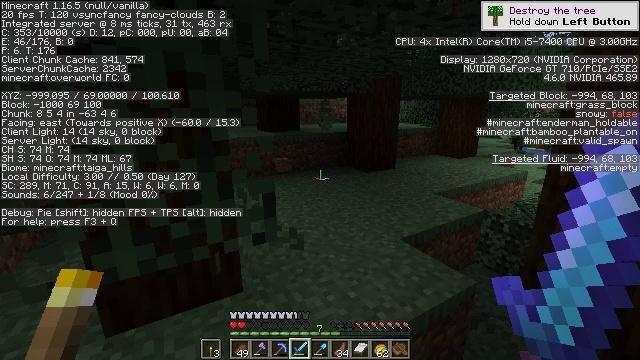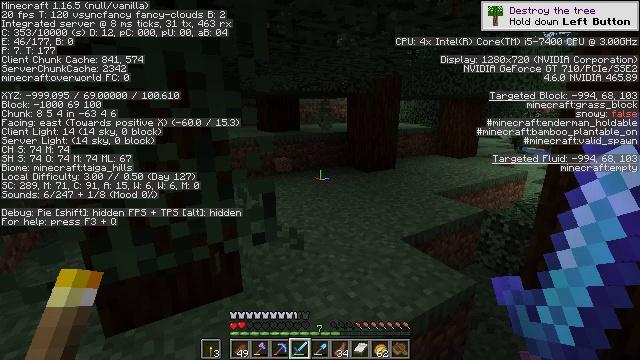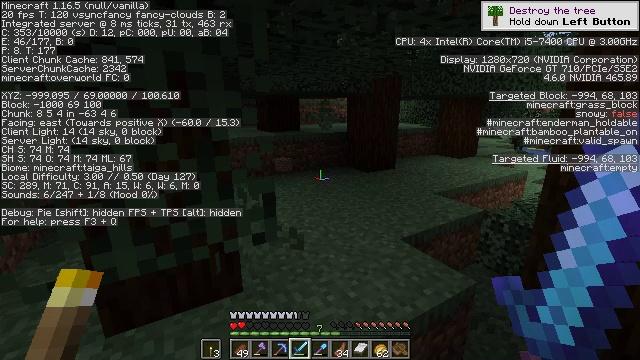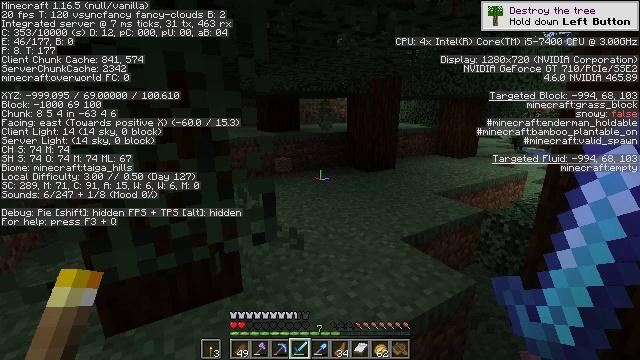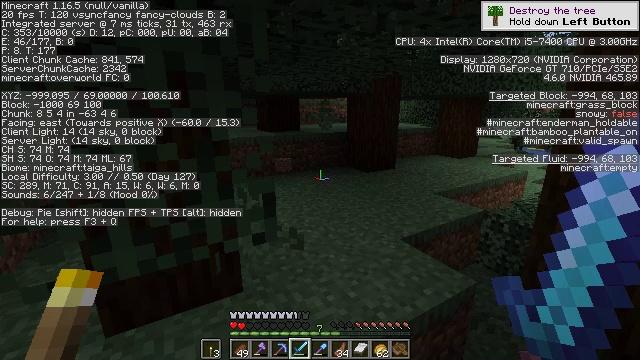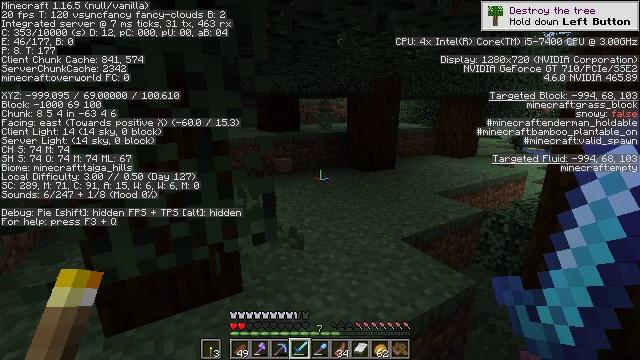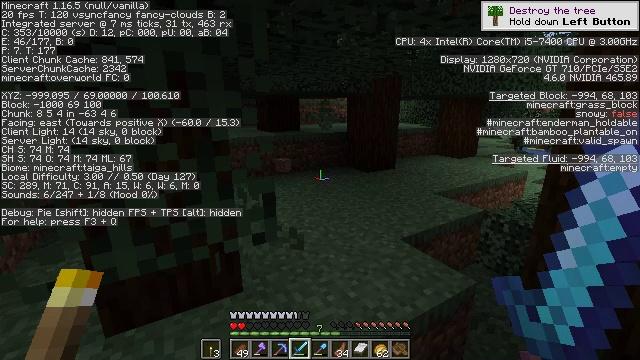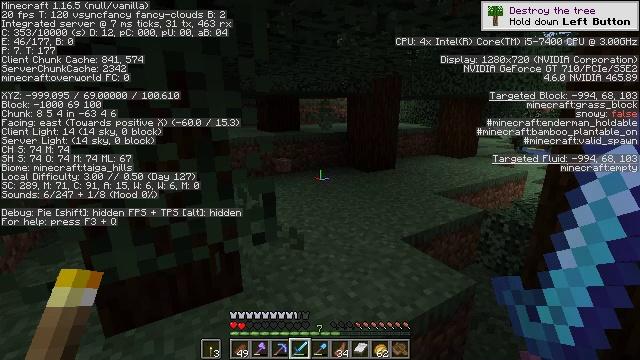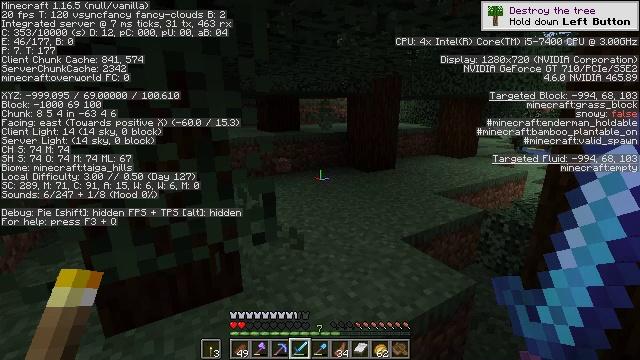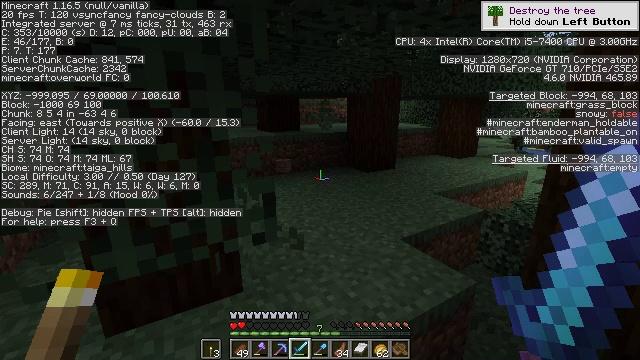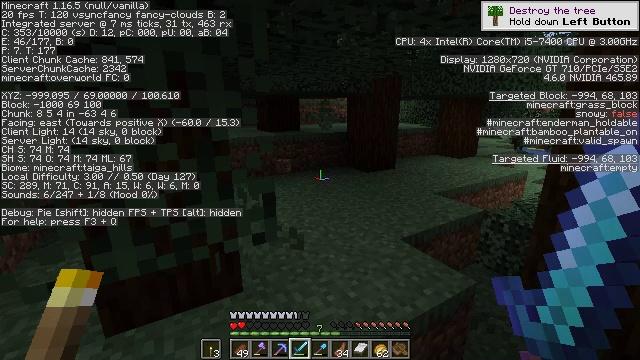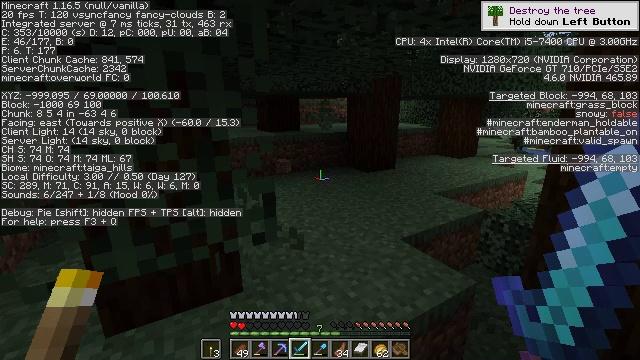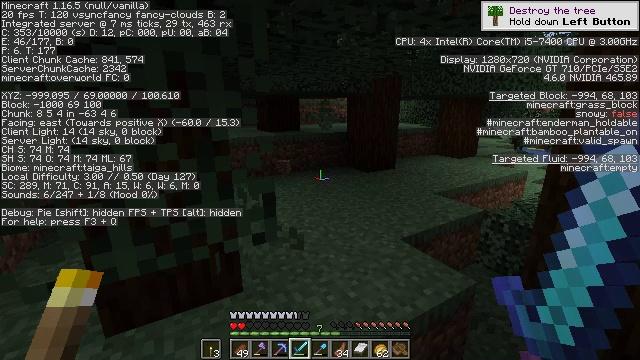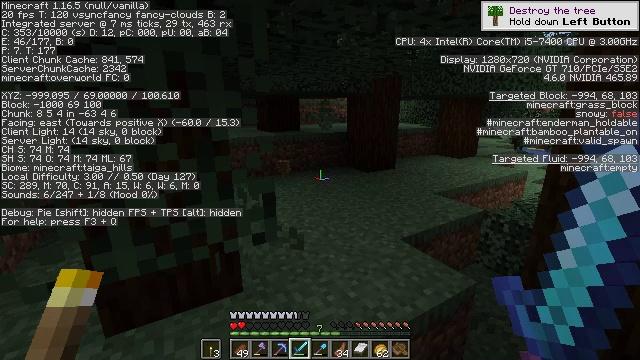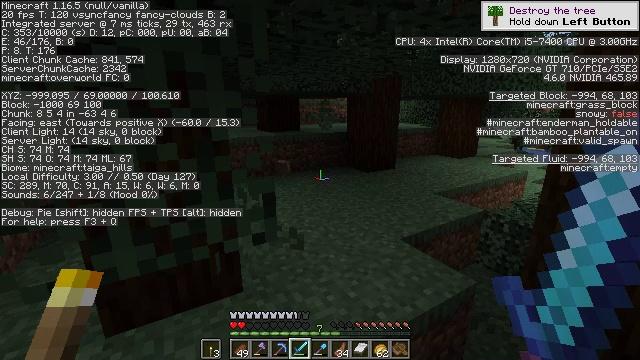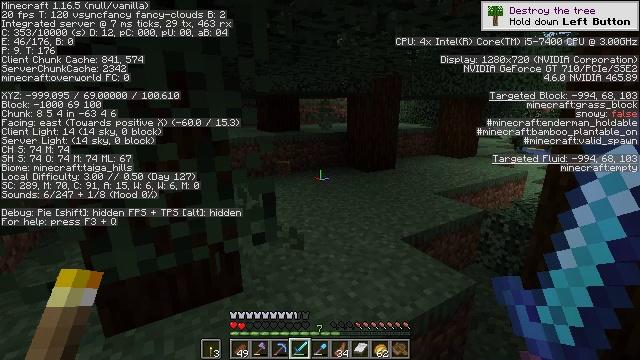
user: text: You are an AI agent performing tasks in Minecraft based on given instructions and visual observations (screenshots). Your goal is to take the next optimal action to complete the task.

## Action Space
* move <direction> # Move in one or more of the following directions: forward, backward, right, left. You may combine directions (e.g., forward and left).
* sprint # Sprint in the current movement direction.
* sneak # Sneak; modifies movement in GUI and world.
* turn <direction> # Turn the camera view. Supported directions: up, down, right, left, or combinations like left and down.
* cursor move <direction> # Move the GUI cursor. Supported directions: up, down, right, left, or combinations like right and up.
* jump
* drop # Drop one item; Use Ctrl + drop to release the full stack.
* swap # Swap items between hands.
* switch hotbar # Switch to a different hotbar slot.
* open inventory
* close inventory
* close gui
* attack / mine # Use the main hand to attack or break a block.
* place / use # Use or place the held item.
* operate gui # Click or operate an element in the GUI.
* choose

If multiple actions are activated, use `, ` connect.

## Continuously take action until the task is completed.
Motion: motion action
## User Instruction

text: Gather sweet berries from the bush.
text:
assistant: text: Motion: no_op
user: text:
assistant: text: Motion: no_op
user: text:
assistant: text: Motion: no_op
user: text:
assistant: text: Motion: no_op
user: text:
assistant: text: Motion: no_op
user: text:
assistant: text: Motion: no_op
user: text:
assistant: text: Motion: no_op
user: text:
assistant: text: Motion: no_op
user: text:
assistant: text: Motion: no_op
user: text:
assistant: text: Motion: no_op
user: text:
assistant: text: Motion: no_op
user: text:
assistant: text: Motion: no_op
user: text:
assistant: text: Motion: no_op
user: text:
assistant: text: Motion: no_op
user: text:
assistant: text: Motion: no_op
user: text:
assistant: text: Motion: no_op
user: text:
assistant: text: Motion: no_op
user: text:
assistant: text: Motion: no_op
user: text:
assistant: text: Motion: no_op
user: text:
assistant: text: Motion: no_op
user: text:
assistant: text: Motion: no_op
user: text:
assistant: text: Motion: no_op
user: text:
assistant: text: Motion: no_op
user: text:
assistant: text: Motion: no_op
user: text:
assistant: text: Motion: no_op
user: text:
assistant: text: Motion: no_op
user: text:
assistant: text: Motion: no_op
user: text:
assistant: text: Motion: no_op
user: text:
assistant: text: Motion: no_op
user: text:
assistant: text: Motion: no_op